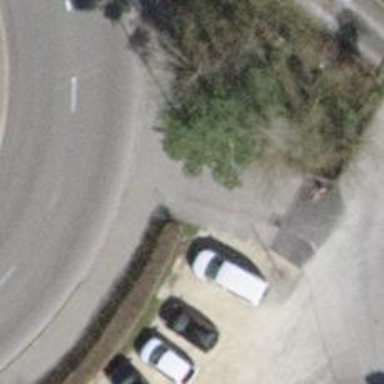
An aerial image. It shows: Bollard barrier.